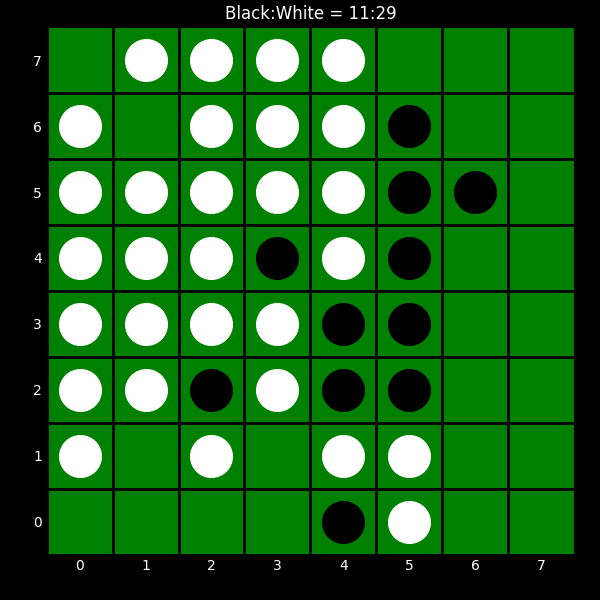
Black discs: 11
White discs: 29